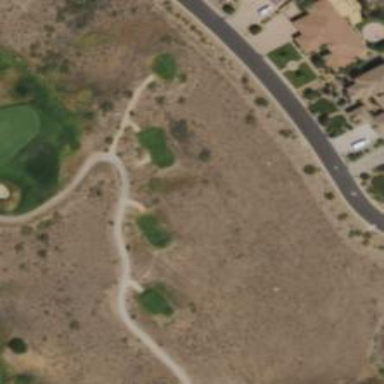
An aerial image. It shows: Service road used as golf cart path.